Question: I am new to JSF and I wanted to create a small add and remove functionality to list box from another list box.
For example I have one list box and contains values A,B,C and when I select the value from list one and click add it should
be added to the right side of the list and should be removed from the right side list box and added bakc to the left side of the list box. How do create the layout for that? Any sample code is available for that? I am using JSF primefaces. please find the attached screen shot.

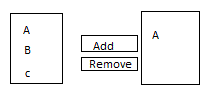
Answer: The "PickList" Primefaces feature is designed to fit exactly this requirement.
Take a look: <URL>